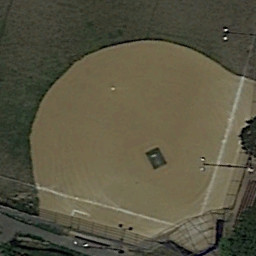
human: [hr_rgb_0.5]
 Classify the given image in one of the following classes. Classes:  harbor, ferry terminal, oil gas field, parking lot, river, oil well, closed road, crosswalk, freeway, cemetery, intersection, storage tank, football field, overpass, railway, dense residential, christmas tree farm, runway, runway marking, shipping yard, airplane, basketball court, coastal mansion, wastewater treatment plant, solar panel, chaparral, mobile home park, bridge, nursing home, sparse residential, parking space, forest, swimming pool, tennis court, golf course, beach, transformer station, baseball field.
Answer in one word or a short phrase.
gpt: baseball field